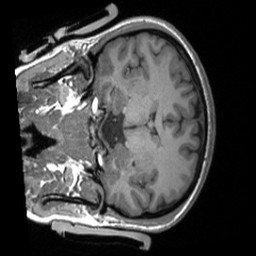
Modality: T1w
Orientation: coronal